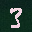
Label: 3